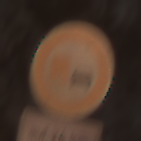
Verkehrszeichen: UeberholverbotKraftfahrzeuge
Zusatzzeichen unten: LaengeEinerStrecke6
Umgebung: Outdoor, Urban
Tageszeit: Midday
Wetter: PartlyCloudy
Licht: Natural
Jahreszeit: NotSpecified
Kontrast: MediumContrast